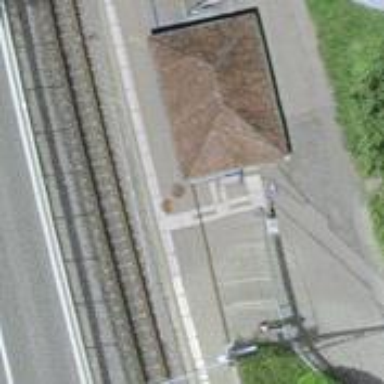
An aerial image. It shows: Halt on the railway.